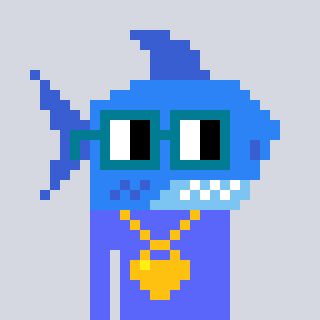
a pixel art character with square dark green glasses, a shark-shaped head and a purple-colored body on a cool background